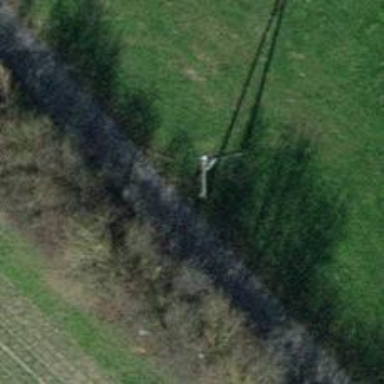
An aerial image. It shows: Power pole.